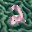
Label: 2